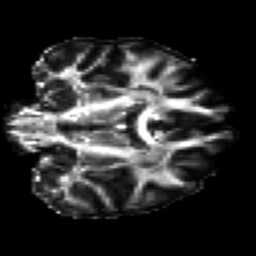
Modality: FA
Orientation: coronal
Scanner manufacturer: siemens
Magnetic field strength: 3 T
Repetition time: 7.8 s
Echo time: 0.09 s